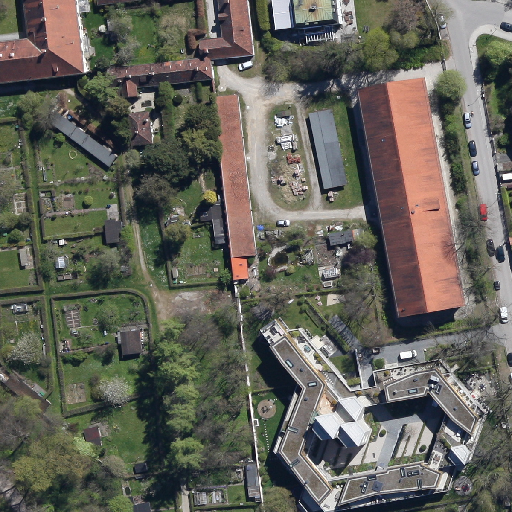
Referring expression: van in the parking area